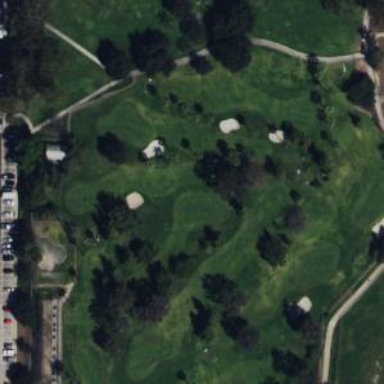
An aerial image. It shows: Golf hole.